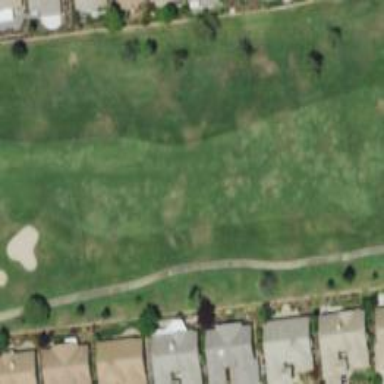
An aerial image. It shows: View of golf hole.